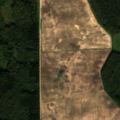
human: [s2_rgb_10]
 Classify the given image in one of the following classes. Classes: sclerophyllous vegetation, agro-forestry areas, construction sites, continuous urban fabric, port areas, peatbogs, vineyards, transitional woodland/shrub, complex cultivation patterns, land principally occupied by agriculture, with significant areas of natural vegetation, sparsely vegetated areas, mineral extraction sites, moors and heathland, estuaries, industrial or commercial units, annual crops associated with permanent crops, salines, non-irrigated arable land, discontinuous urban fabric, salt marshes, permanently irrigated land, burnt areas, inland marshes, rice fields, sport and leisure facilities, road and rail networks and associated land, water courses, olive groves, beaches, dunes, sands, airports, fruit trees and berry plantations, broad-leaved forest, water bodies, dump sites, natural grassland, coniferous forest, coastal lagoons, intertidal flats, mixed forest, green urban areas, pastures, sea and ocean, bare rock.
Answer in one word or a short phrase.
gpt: non-irrigated arable land, broad-leaved forest, coniferous forest